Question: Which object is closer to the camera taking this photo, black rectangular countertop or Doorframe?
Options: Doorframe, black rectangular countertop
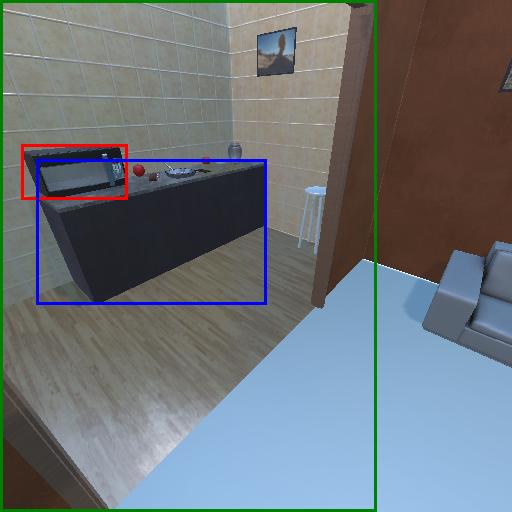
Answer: Doorframe